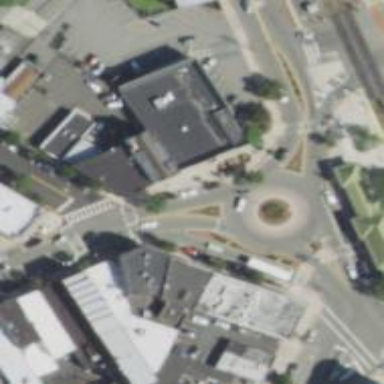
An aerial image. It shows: Secondary road around roundabout.